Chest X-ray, PA view. Patient: 55 years old, sex F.
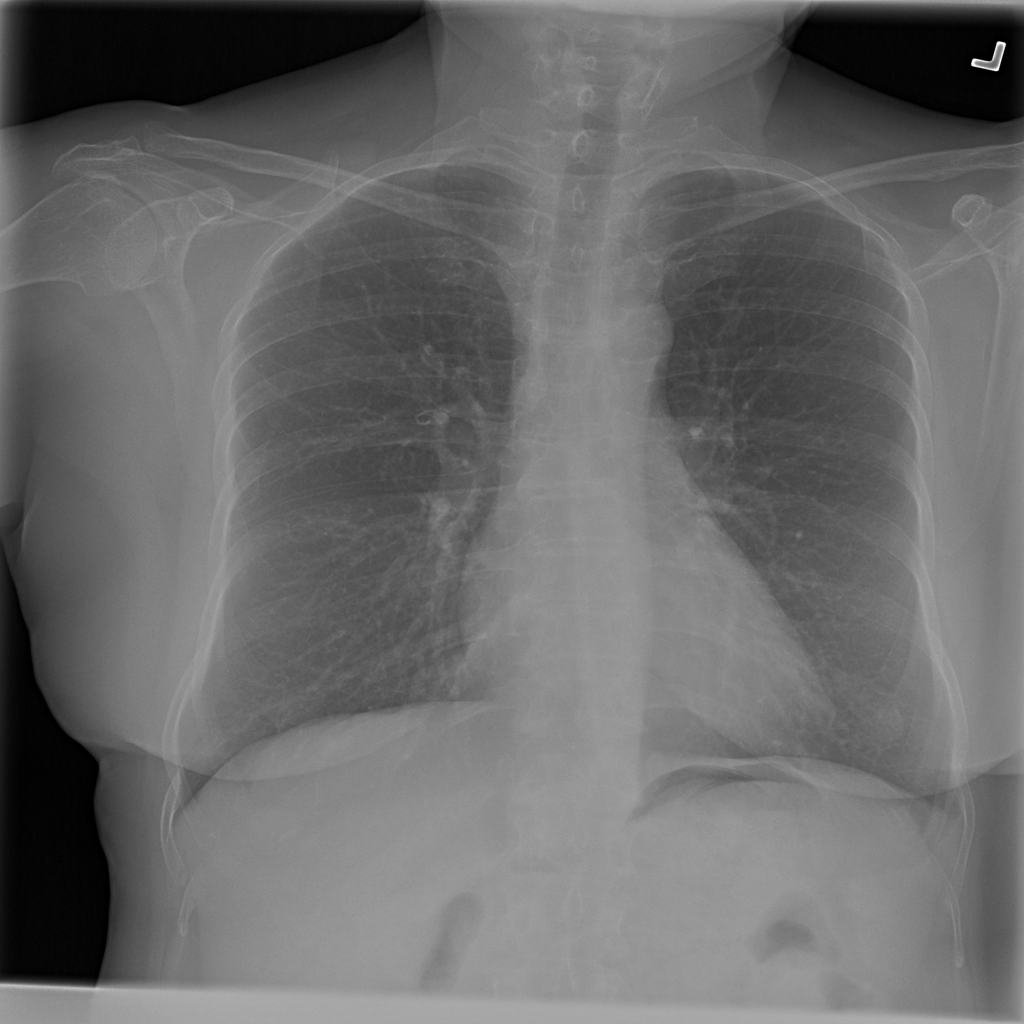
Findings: No Finding